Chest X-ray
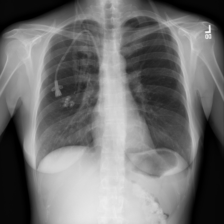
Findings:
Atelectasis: negative
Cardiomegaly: negative
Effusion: negative
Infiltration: negative
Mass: negative
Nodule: negative
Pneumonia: negative
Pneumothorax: negative
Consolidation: negative
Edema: negative
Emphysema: negative
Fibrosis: negative
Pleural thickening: negative
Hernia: negative